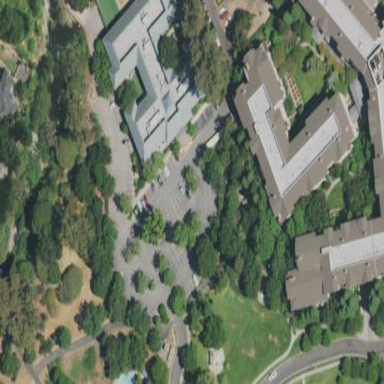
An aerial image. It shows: Building that serves as educational institution office.